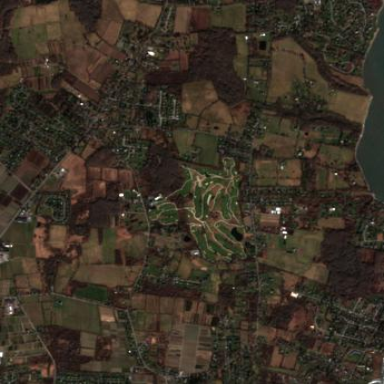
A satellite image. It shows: Golf course.